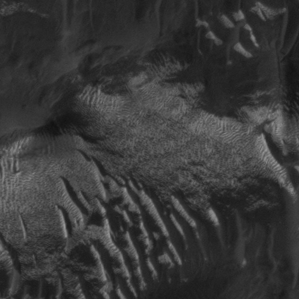
Label: frost